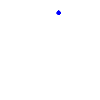
Particle: kaon